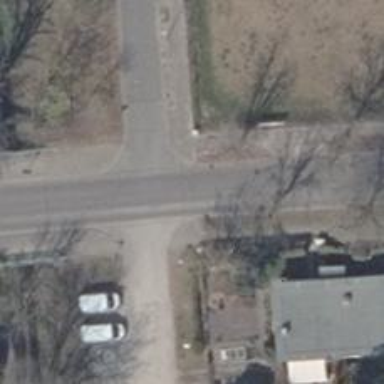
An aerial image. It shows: Unmarked crossing on the road.